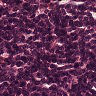
Metastatic tissue present: no